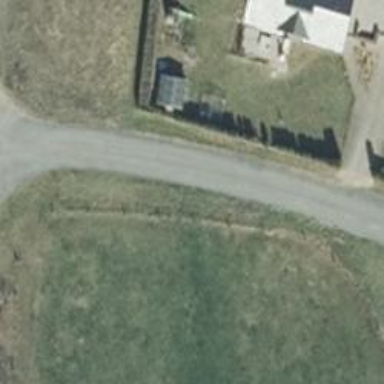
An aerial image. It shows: Residential road with ground surface.